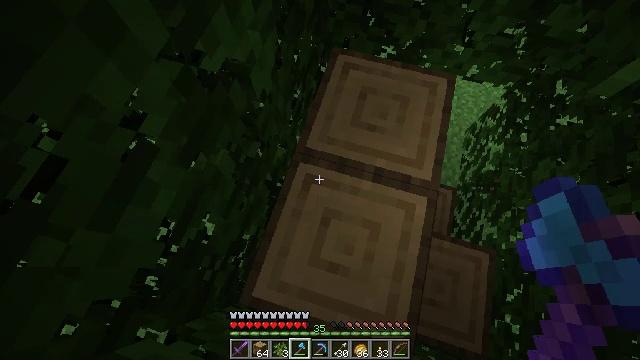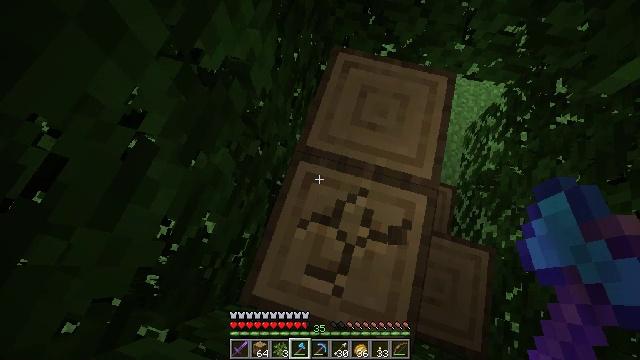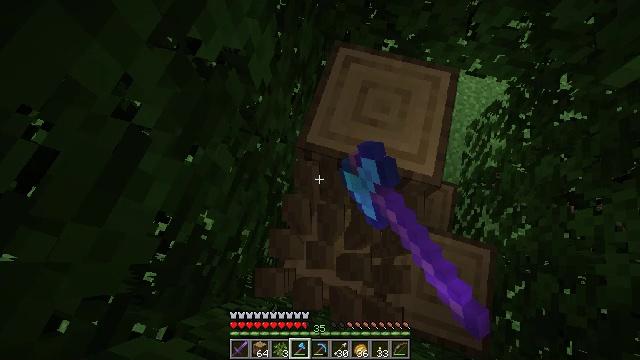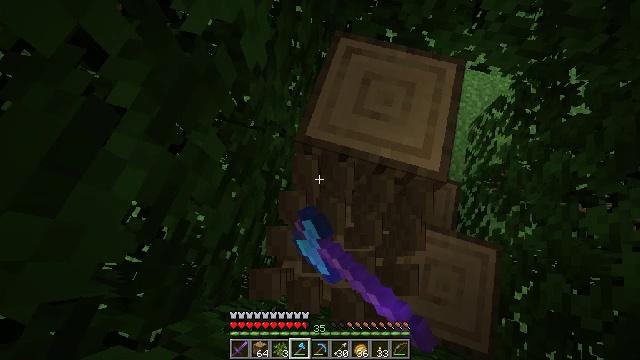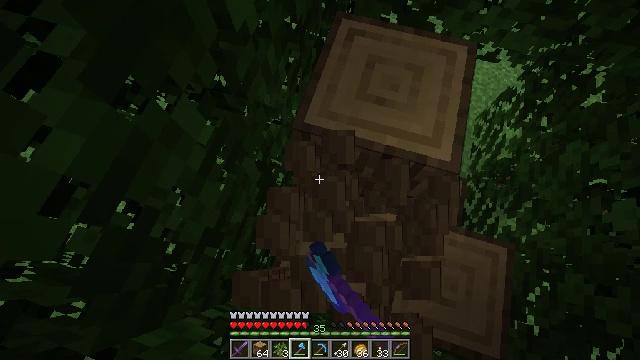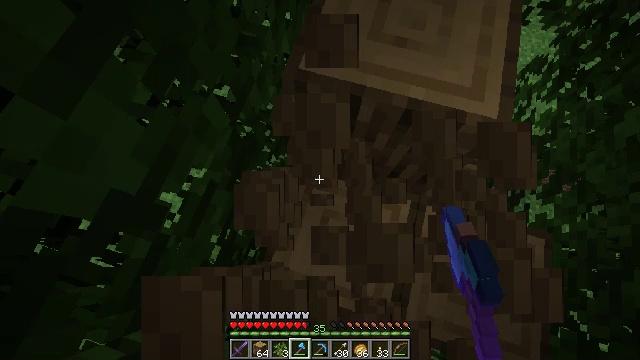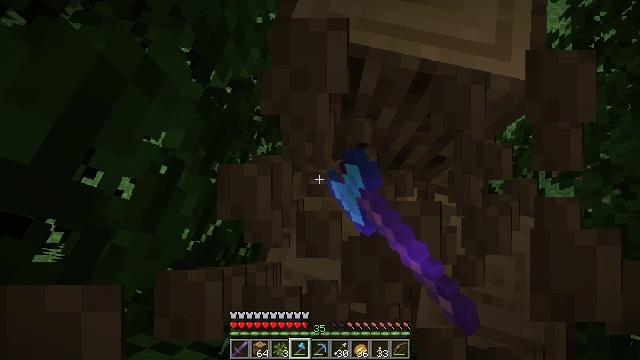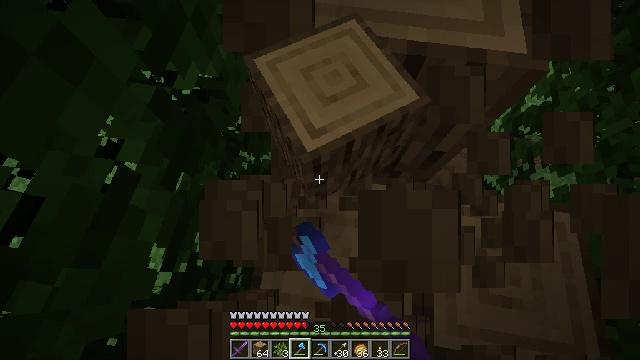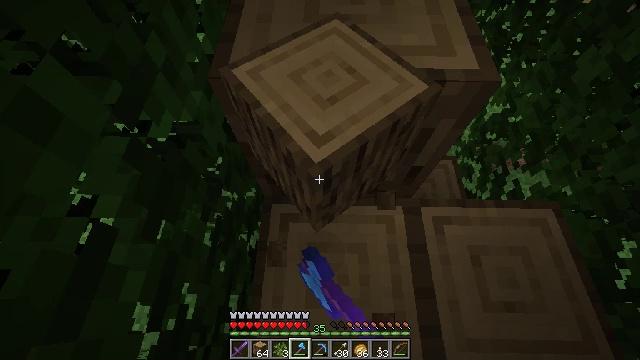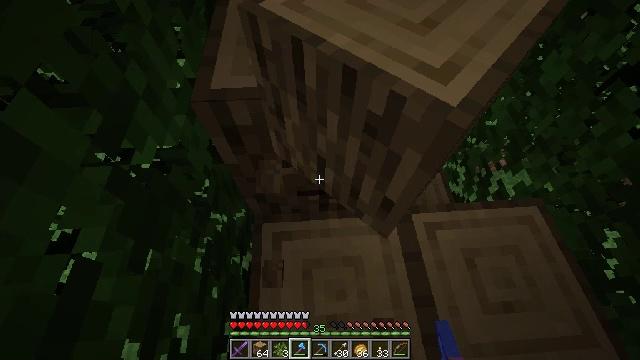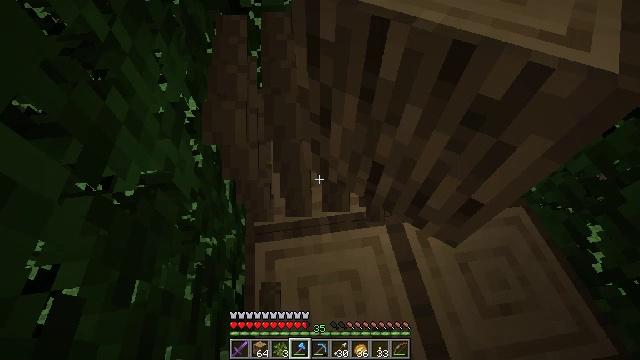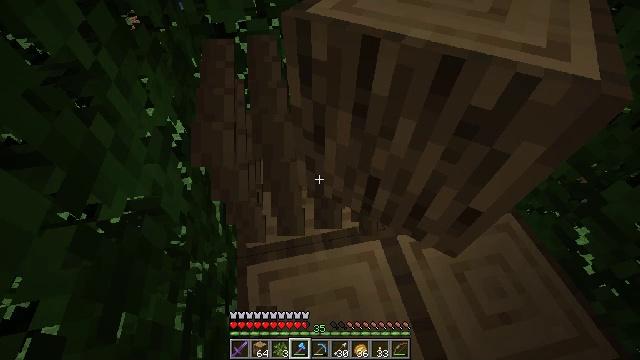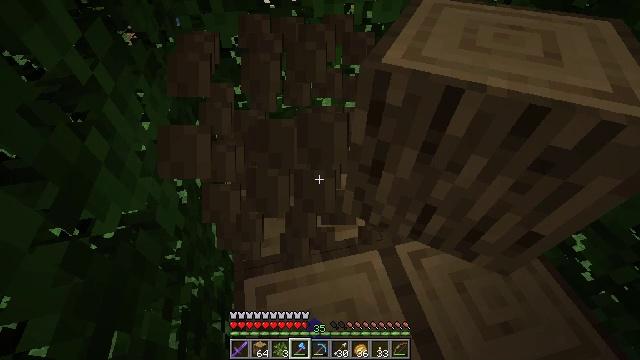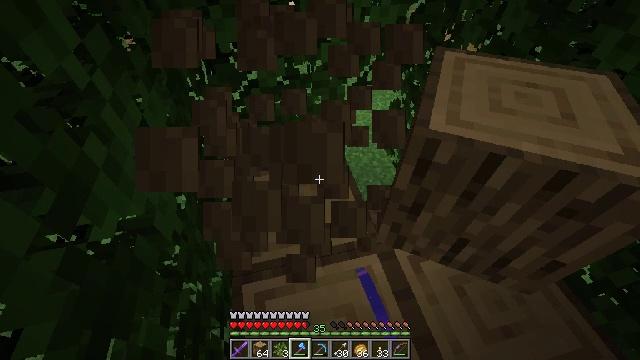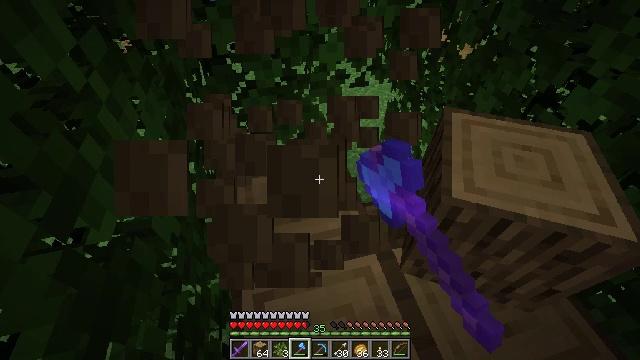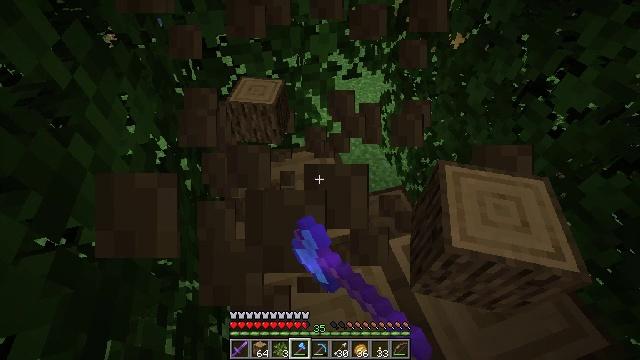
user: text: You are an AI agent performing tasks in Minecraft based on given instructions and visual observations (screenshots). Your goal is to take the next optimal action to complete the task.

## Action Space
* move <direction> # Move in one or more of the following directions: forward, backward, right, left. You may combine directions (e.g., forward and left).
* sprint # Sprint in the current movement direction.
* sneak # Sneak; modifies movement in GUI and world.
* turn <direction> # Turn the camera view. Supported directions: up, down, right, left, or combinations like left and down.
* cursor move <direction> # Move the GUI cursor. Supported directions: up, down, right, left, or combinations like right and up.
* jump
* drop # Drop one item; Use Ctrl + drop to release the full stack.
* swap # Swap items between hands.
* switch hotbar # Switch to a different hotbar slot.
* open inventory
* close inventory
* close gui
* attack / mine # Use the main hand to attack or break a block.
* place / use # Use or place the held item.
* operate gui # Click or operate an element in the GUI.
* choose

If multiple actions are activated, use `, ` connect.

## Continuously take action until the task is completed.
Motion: motion action
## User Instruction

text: Mine the oak log.
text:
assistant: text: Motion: attack / mine
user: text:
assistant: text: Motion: attack / mine
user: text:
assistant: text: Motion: attack / mine
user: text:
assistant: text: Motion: attack / mine
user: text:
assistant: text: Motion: turn down, attack / mine
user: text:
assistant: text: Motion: turn right, attack / mine
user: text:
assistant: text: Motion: turn right and up, attack / mine
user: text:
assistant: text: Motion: turn right and up, attack / mine
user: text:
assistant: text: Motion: turn right and up, attack / mine
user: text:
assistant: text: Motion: turn right and up, attack / mine
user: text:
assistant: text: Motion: turn right and up, attack / mine
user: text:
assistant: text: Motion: turn right and up, attack / mine
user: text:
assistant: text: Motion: attack / mine
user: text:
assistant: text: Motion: attack / mine
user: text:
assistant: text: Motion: turn right and down, attack / mine
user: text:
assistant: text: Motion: turn right and down, attack / mine
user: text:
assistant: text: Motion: turn right and down, attack / mine
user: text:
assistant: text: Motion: turn right and down, attack / mine
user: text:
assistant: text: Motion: turn right and down, attack / mine
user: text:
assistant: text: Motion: turn right, attack / mine
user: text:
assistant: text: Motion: attack / mine
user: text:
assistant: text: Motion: attack / mine
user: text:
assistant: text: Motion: turn right, attack / mine
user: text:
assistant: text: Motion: turn right and up, attack / mine
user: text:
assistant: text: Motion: turn right and up, attack / mine
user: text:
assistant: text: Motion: turn right and up, attack / mine
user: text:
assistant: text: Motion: turn right, attack / mine
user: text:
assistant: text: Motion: turn right, attack / mine
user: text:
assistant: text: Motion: turn right and up, attack / mine
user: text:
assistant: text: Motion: turn right and up, attack / mine